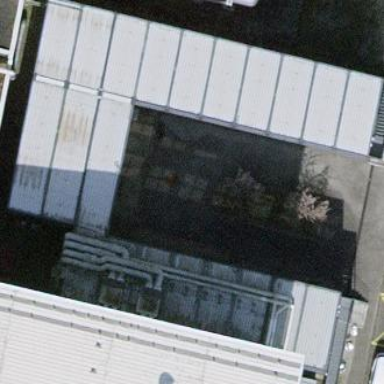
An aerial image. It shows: University building.